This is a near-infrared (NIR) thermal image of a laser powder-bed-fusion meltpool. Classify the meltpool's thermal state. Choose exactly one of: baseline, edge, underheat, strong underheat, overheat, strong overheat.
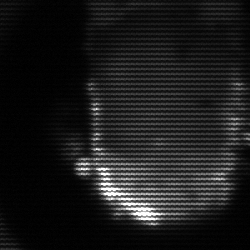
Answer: baseline